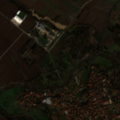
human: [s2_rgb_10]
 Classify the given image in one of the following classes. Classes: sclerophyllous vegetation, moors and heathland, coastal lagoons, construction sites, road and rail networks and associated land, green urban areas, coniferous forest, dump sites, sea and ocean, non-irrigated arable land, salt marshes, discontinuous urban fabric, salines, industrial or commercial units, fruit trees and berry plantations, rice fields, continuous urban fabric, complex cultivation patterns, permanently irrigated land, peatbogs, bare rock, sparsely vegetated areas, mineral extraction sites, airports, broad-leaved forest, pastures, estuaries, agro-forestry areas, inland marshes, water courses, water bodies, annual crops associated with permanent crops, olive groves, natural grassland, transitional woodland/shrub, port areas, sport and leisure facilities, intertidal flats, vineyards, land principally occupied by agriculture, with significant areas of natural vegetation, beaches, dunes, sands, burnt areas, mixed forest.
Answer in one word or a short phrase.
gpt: discontinuous urban fabric, non-irrigated arable land, complex cultivation patterns, land principally occupied by agriculture, with significant areas of natural vegetation